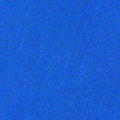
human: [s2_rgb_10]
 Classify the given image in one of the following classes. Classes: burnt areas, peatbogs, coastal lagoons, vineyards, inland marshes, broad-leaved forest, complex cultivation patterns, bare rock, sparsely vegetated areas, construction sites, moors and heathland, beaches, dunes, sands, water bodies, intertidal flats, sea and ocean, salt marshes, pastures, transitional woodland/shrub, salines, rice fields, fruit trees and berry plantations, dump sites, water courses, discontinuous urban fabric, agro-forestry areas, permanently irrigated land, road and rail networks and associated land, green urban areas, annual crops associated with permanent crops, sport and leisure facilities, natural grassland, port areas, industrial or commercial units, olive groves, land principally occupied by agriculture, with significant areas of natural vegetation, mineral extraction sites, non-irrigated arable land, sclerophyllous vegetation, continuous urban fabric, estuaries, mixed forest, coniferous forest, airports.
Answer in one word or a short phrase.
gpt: sea and ocean